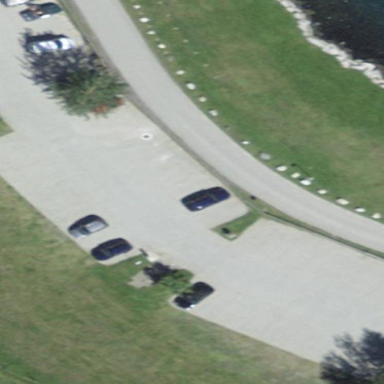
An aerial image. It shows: Parking area with surface.